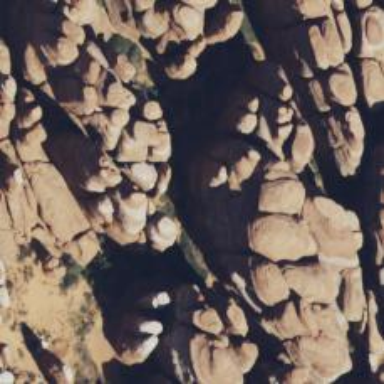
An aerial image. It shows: Cliff in nature.